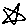
Label: star